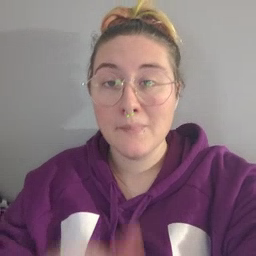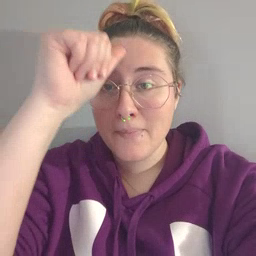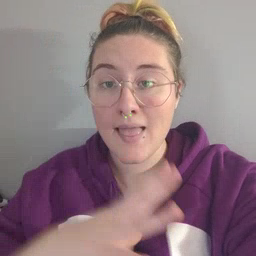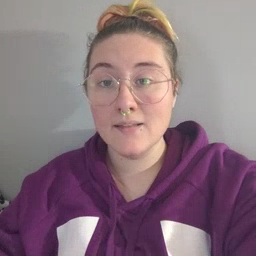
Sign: man